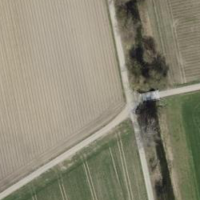
EUNIS habitat code: 52
Species observed at this site:
Pseudochorthippus parallelus